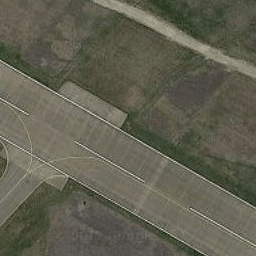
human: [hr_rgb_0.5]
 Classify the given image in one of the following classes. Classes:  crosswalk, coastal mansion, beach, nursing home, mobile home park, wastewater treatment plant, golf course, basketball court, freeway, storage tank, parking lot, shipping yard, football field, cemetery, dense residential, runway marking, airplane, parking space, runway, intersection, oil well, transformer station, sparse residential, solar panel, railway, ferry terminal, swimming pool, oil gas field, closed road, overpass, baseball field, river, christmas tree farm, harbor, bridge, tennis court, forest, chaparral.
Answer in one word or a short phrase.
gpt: runway